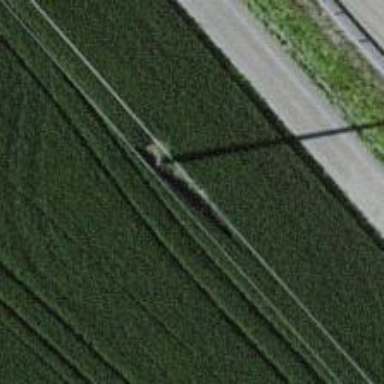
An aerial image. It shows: Concrete power pole.